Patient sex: M
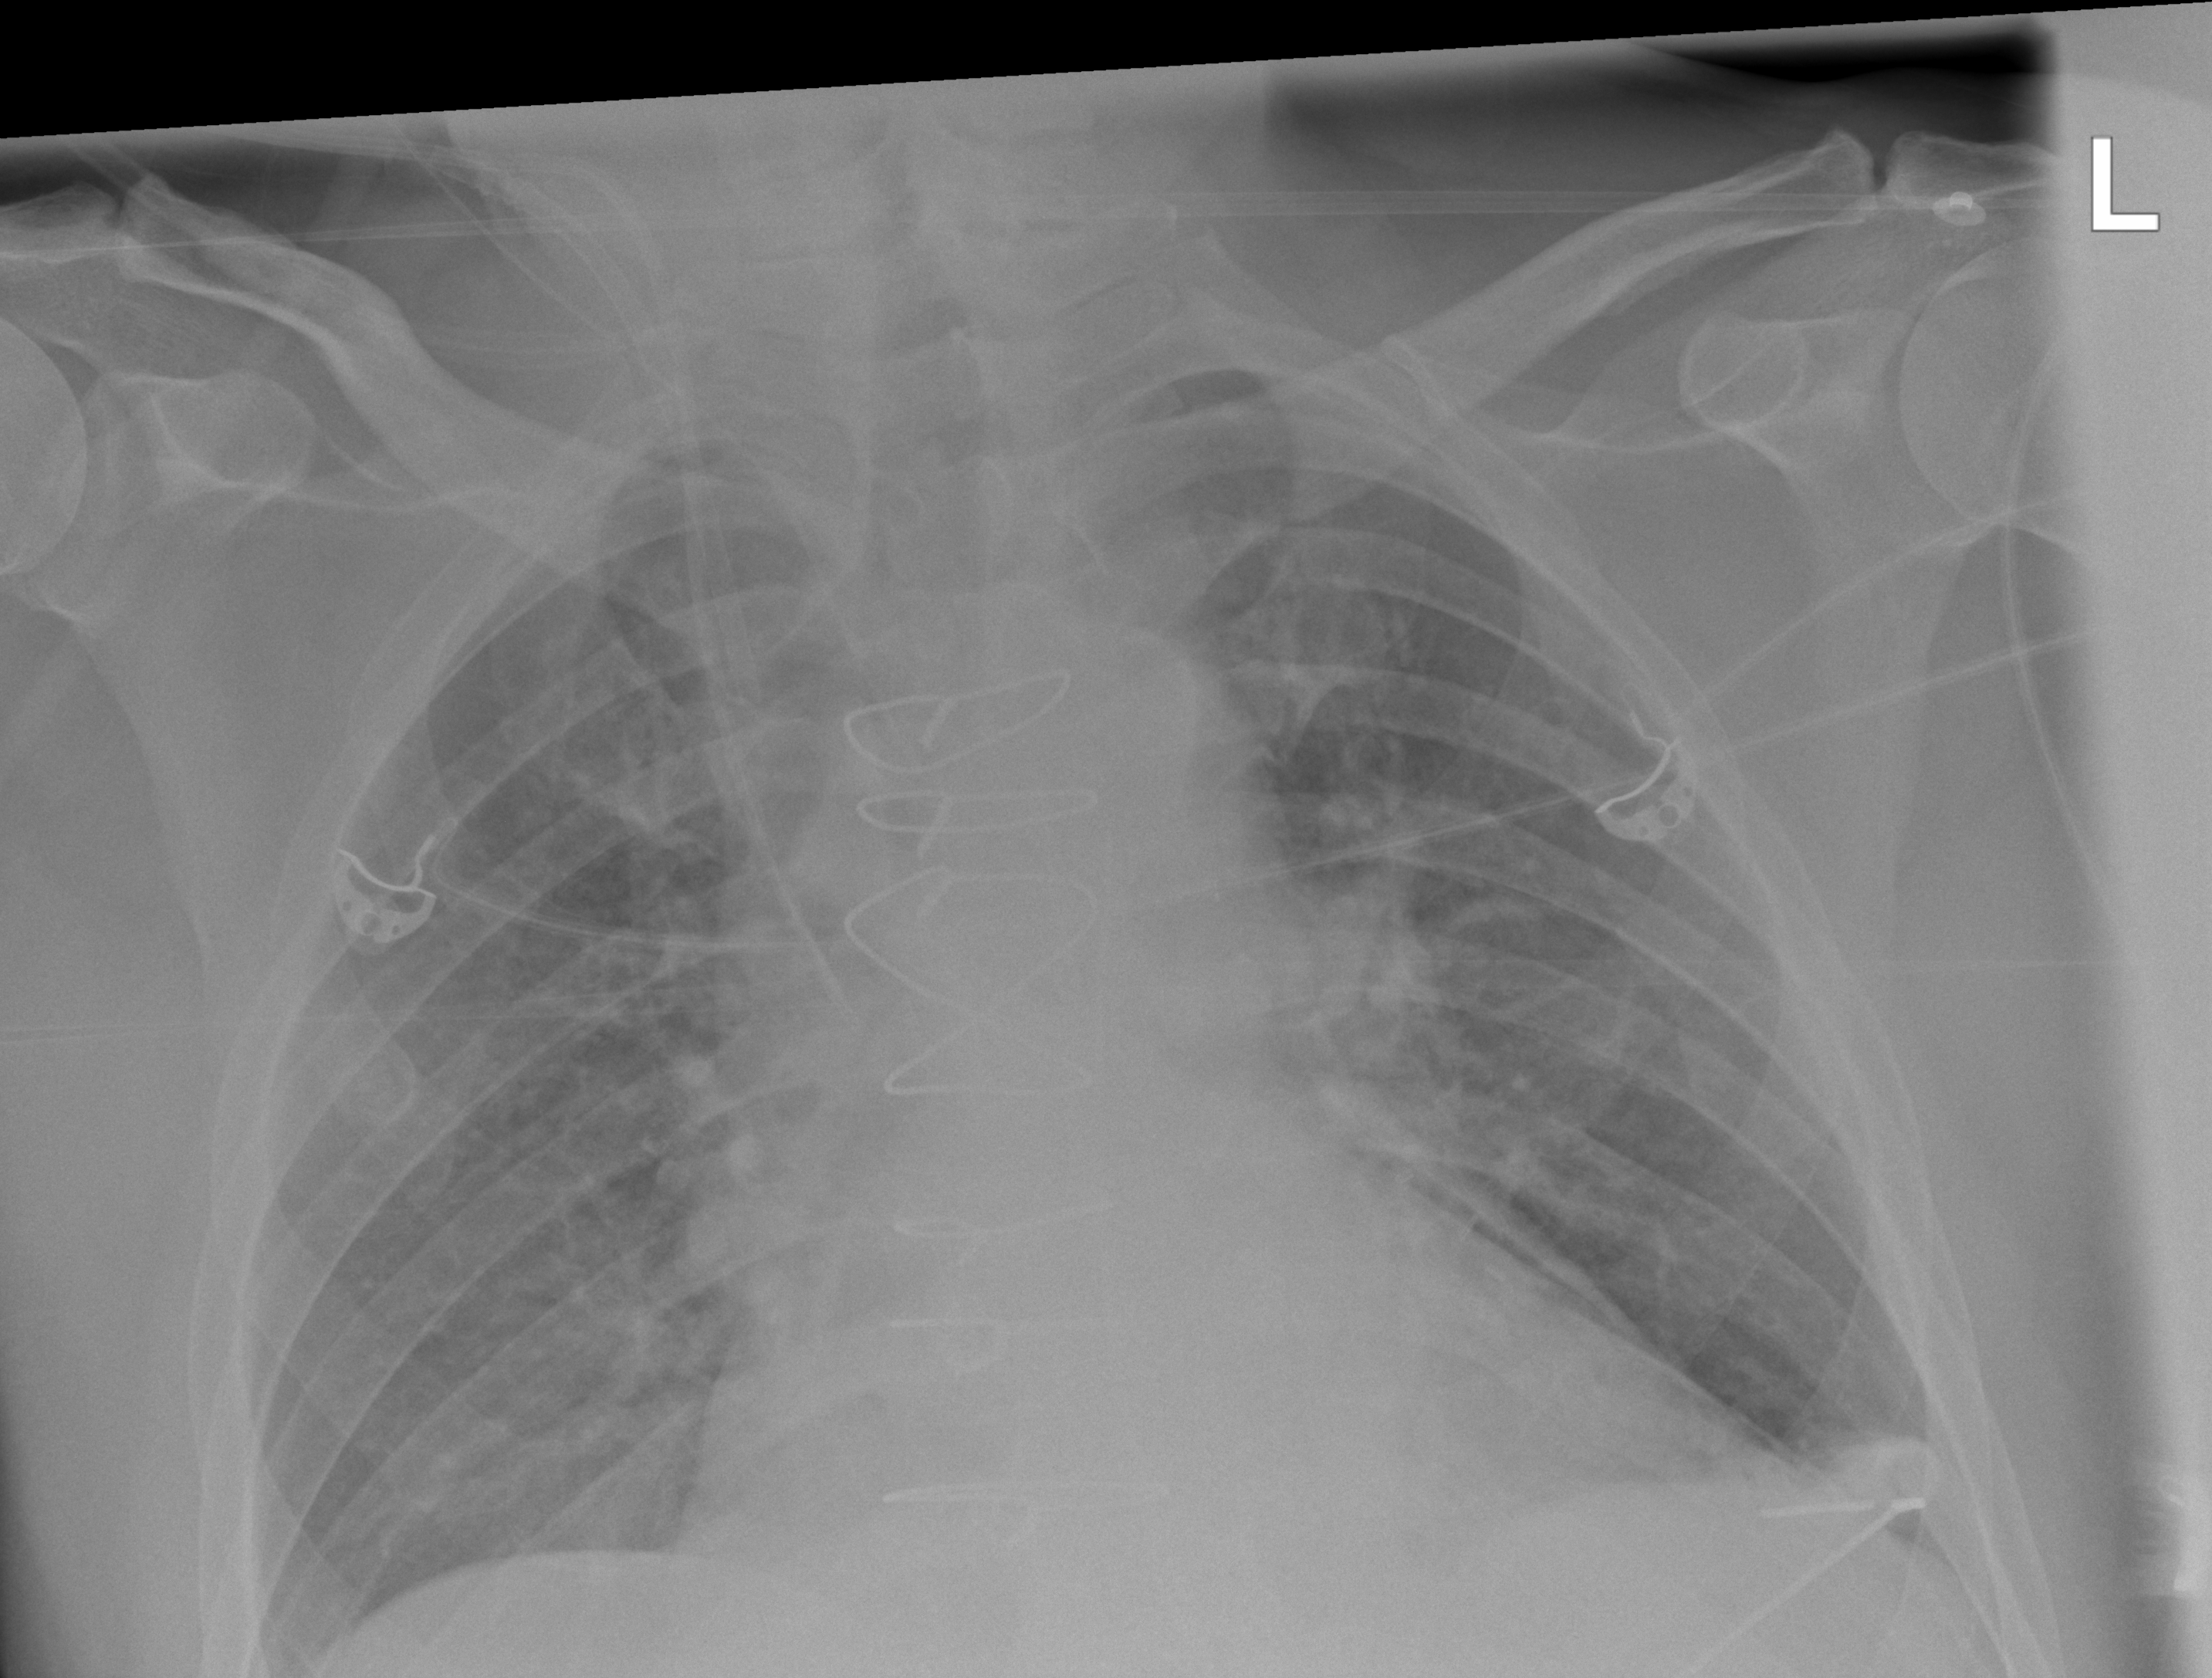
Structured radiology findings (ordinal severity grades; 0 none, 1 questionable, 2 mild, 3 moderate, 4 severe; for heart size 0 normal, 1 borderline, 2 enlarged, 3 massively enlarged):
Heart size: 1
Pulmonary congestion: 2
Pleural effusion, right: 0
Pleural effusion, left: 0
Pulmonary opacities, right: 0
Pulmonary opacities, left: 0
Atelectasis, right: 0
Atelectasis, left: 2